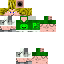
A male human skin with medium skin, wearing blonde long hair dressed in a green tshirt and brown pants, featuring a closed mouth.